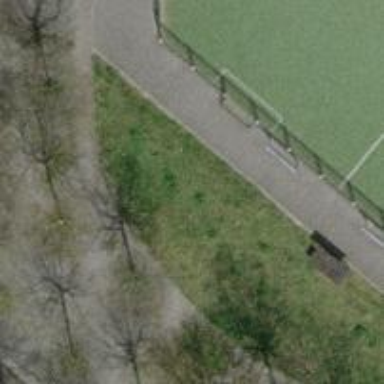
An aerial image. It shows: Picnic table located in leisure land area.